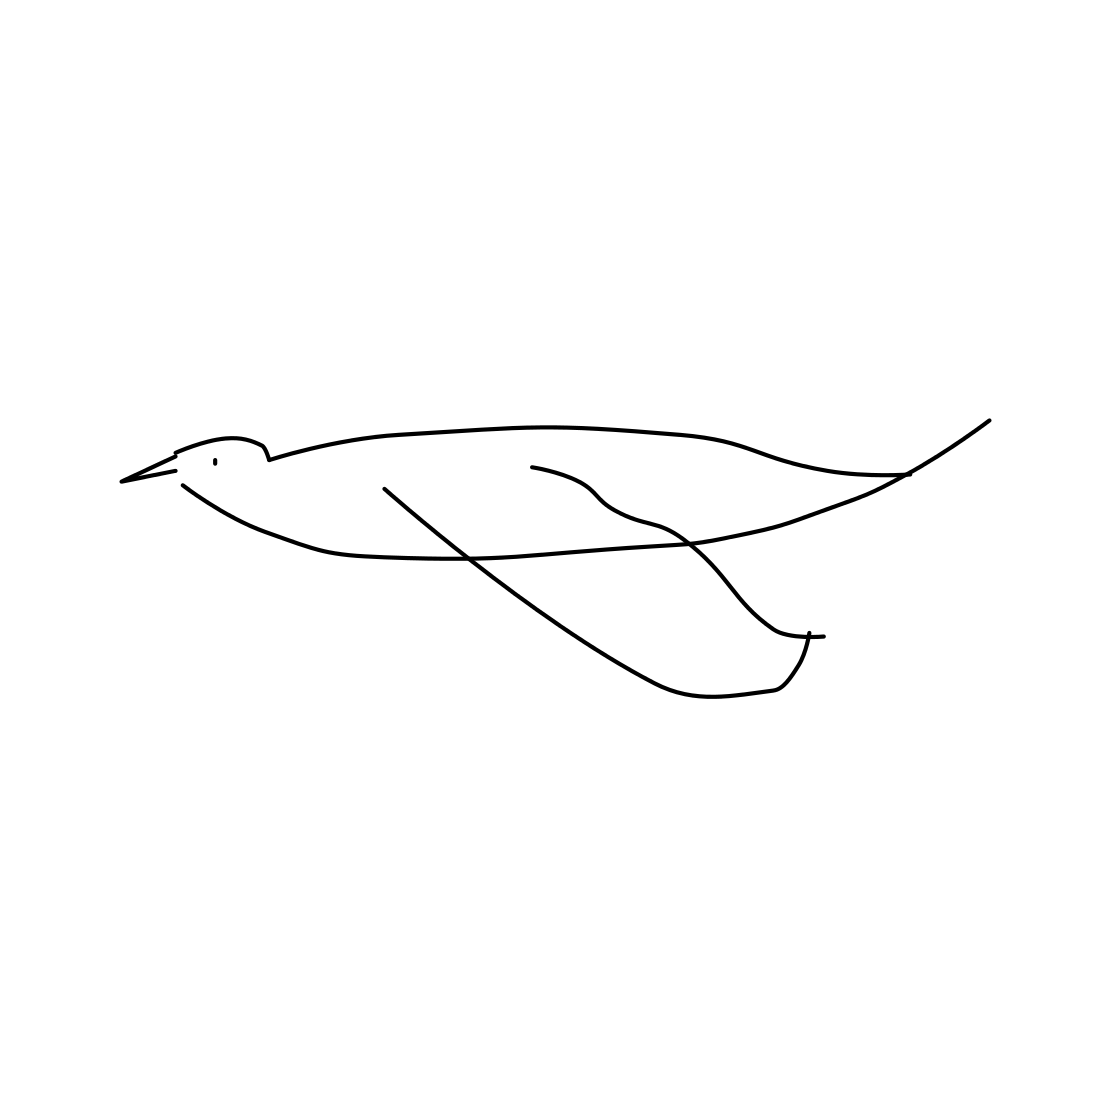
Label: flying bird